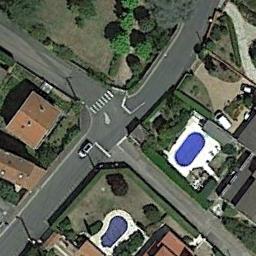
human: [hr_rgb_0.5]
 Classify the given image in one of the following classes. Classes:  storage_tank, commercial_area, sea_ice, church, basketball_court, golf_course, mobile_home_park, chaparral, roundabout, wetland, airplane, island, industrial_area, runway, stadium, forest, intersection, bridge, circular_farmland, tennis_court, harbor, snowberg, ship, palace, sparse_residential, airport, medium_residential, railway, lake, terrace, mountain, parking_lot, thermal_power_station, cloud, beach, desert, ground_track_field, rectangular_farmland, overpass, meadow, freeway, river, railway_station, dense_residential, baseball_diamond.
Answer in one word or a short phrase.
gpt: intersection